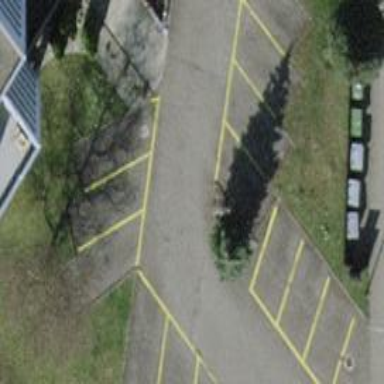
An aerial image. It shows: Urban tree with needleleaved evergreen leaves.